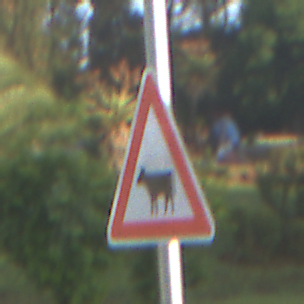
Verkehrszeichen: ViehtriebRechts
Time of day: SunriseSunset
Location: Outdoor (Suburban)
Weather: PartlyCloudy
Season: NotSpecified
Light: Natural